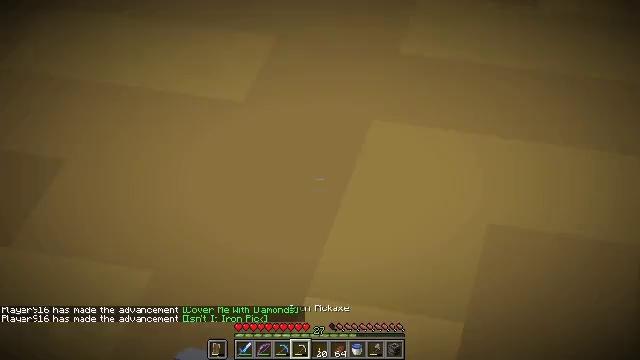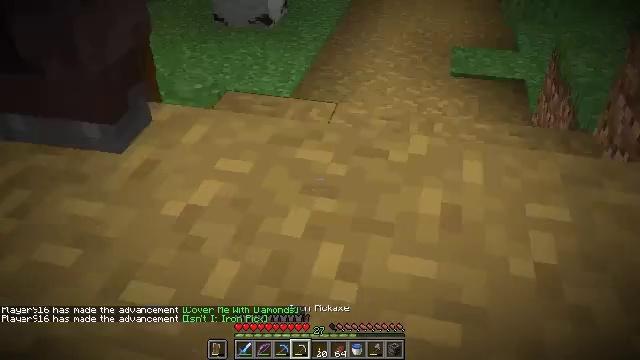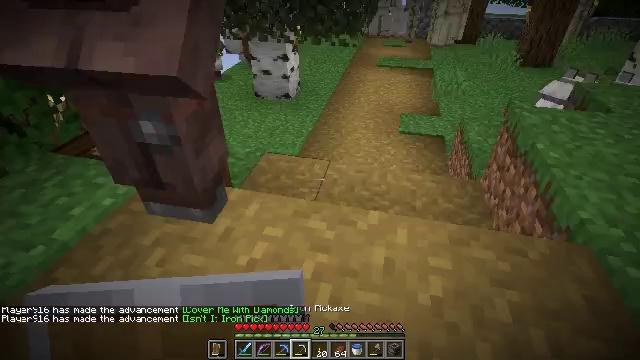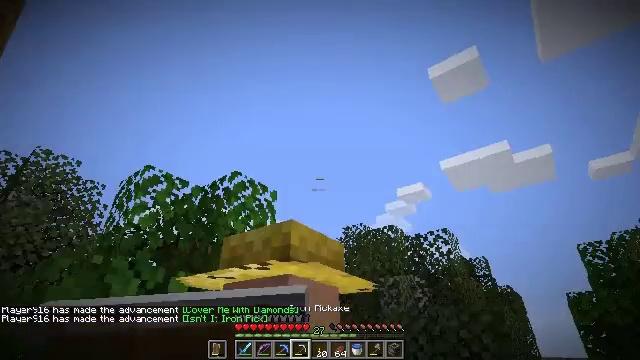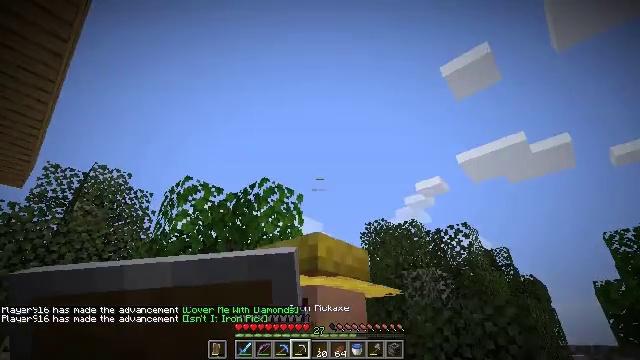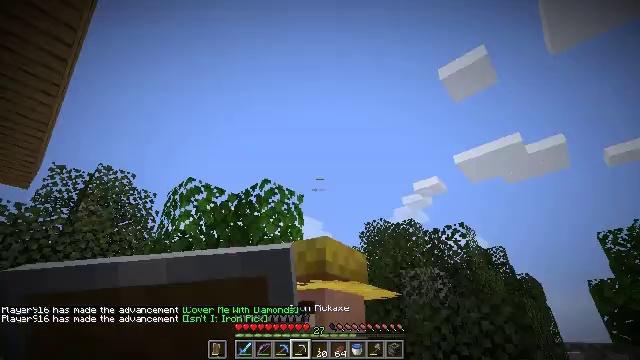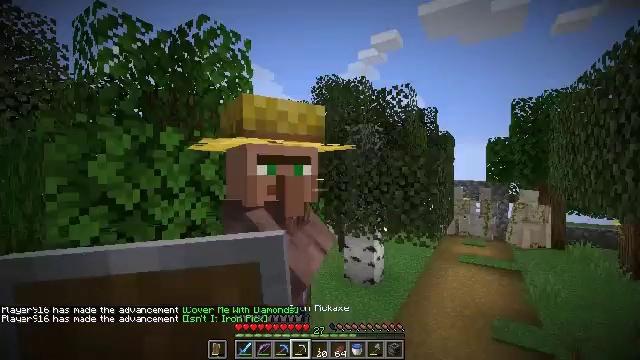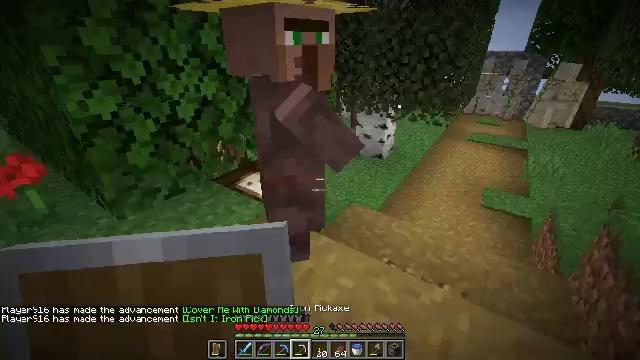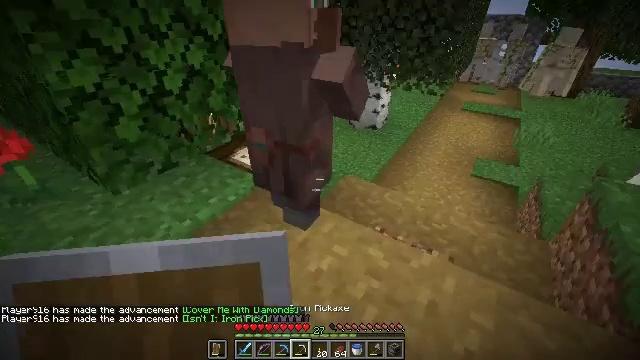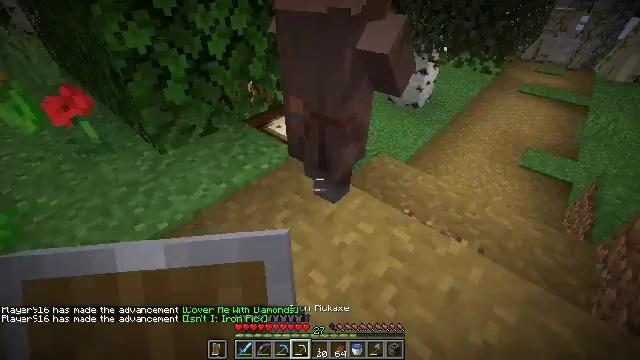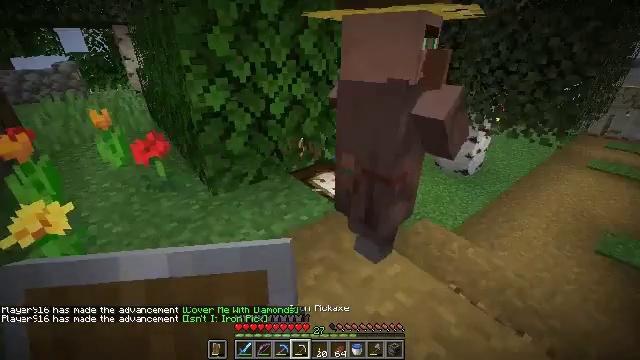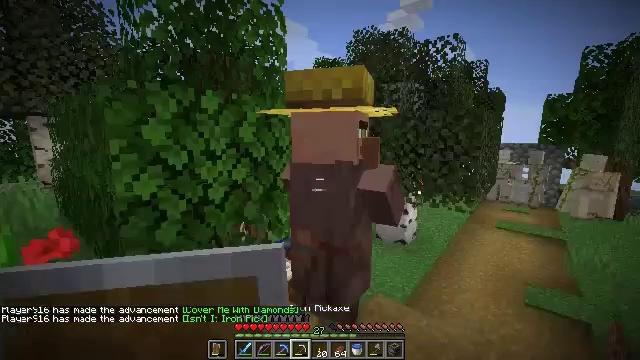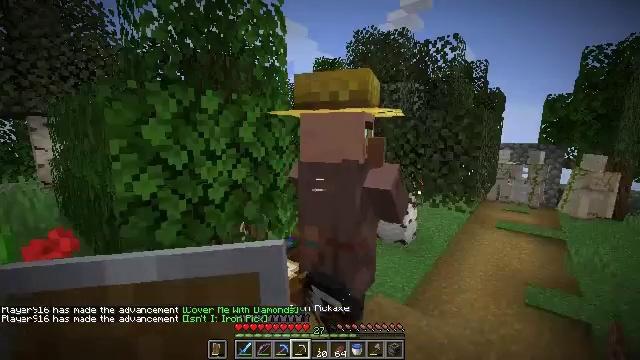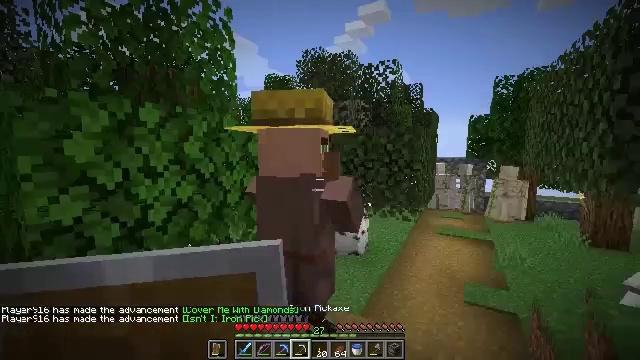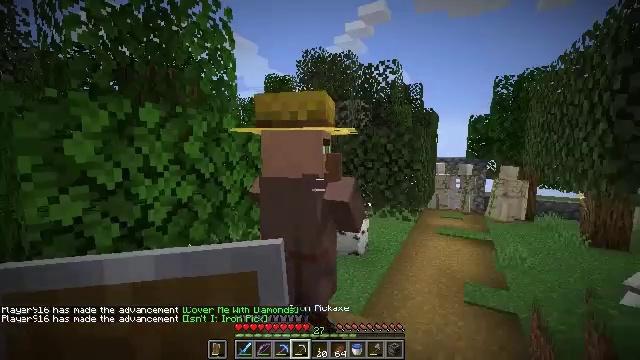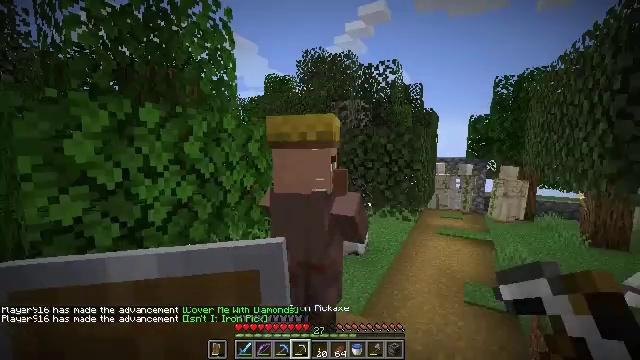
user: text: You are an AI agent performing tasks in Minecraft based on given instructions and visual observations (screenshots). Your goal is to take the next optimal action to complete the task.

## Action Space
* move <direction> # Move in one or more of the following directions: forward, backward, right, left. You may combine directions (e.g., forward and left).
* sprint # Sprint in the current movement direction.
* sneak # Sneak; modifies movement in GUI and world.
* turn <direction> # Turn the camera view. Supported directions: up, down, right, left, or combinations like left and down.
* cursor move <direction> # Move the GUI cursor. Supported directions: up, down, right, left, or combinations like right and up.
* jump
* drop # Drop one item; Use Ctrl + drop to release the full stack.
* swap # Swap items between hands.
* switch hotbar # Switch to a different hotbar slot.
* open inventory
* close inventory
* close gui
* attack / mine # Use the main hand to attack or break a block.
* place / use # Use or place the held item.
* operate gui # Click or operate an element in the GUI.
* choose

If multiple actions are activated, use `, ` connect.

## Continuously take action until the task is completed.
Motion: motion action
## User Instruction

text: Get the cartography table into your inventory.
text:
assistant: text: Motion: no_op
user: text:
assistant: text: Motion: no_op
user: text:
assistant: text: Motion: turn left and up
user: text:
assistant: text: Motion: turn left
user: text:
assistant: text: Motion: no_op
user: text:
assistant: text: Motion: turn right and down
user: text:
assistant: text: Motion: turn left and down
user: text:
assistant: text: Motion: turn right and down
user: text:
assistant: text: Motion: turn left and down
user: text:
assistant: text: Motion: turn left and up
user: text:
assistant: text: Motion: turn right and up, use / place
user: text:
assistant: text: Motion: no_op
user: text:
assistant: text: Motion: turn right and up
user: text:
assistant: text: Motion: no_op
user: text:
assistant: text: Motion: use / place
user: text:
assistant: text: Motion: open gui
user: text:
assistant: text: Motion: no_op
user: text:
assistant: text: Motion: no_op
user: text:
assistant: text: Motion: no_op
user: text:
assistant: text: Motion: no_op
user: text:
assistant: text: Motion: no_op
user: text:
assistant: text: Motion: no_op
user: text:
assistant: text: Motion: no_op
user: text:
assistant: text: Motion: no_op
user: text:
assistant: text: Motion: no_op
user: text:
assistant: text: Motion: no_op
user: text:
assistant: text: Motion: no_op
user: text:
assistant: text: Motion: no_op
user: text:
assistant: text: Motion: no_op
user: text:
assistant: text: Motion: no_op